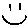
Label: smiley face